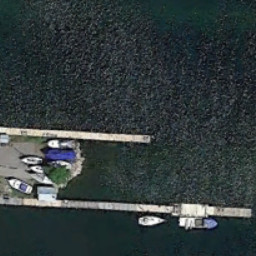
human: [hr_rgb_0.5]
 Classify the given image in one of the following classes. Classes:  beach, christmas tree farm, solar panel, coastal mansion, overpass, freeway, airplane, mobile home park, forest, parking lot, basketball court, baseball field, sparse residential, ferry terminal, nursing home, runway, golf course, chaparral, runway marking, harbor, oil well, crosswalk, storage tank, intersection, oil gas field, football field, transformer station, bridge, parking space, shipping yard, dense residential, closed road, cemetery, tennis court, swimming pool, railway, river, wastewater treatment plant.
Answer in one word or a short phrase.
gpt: ferry terminal